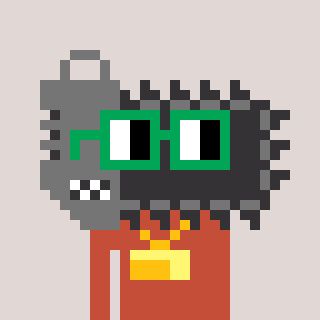
a pixel art character with square green glasses, a chainsaw-shaped head and a rust-colored body on a warm background